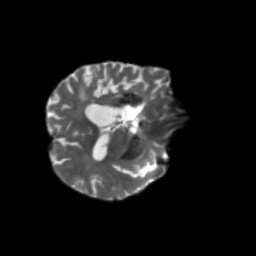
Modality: T2w
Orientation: axial
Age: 70
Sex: male
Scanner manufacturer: siemens
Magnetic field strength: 3 T
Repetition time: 5.47 s
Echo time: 0.0854 s